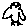
Label: bird